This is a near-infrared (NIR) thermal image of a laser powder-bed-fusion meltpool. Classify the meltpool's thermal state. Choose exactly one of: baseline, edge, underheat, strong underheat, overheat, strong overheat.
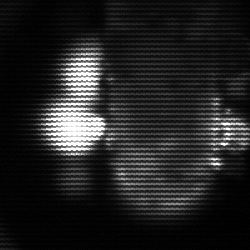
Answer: strong underheat